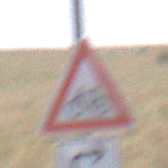
Verkehrszeichen: RadverkehrRechts
Zusatzzeichen unten: RichtungsangabeDurchPfeile5
Umgebung: Outdoor, Nature
Tageszeit: Midday
Wetter: PartlyCloudy
Licht: Natural
Jahreszeit: NotSpecified
Kontrast: HighContrast